在平面直角坐标系\(xOy\)中，已知椭圆\(\Gamma:\frac{x^2}{5}+\frac{y^2}{4}=1\)，\(F_1,F_2\)是其左、右焦点，过椭圆右焦点\(F_2\)的直线\(PQ\)交椭圆于\(P,Q\)两点。

(1) 若\(\overrightarrow{PF_1}\cdot\overrightarrow{PF_2}=3\)，求点\(P\)的坐标；

(2) 若\(\triangle F_1PQ\)的面积为\(\frac{16}{21}\)，求直线\(PQ\)的方程；

(3) 设直线\(l\)与椭圆\(\Gamma\)交于\(A,B\)两点，\(M\)为线段\(AB\)的中点，当\(k_{OM}\cdot k_{AB}=k_{OA}\cdot k_{OB}\)时，\(\triangle OAB\)的面积是否为定值？如果是，请求出这个定值；如果不是，请说明理由。

\vspace{1em}
【解答】

\noindent \textbf{【答案】}
\noindent (1) $P(0, 2)$ 或 $P(0, -2)$；
\noindent (2) $x - 2y - 1 = 0$ 或 $x + 2y - 1 = 0$；
\noindent (3) $\triangle OAB$ 的面积为定值，该定值为 $\sqrt{5}$。

\vspace{1em}

\noindent \textbf{【解析】}
\noindent (1) 易知 $F_1(-1, 0), F_2(1, 0)$，设点 $P(x_0, y_0)$，
可得 $\frac{x_0^2}{5} + \frac{y_0^2}{4} = 1$，可得 $y_0^2 = 4\left(1 - \frac{x_0^2}{5}\right)$，
则 $\overrightarrow{PF_1} = (-1 - x_0, -y_0), \overrightarrow{PF_2} = (1 - x_0, -y_0)$，
所以 $\overrightarrow{PF_1} \cdot \overrightarrow{PF_2} = x_0^2 - 1 + y_0^2 = x_0^2 - 1 + 4\left(1 - \frac{x_0^2}{5}\right) = \frac{x_0^2}{5} + 3 = 3$，解得 $x_0 = 0$，
可得 $y_0 = \pm 2$，
即 $P(0, 2)$ 或 $P(0, -2)$

\noindent (2) 设直线 $PQ$ 的方程为 $x = my + 1$，$P(x_P, y_P), Q(x_Q, y_Q)$，
联立 $\begin{cases} \frac{x^2}{5} + \frac{y^2}{4} = 1 \\ x = my + 1 \end{cases}$ 并整理可得 $(4m^2 + 5)y^2 + 8my - 16 = 0$，
所以 $y_P + y_Q = \frac{-8m}{4m^2 + 5}, y_P y_Q = \frac{-16}{4m^2 + 5}$，
易知 $\triangle F_1PQ$ 的面积为 $S_{\triangle F_1PQ} = \frac{1}{2} |F_1F_2| |y_P - y_Q| = |y_P - y_Q| = \sqrt{(y_P + y_Q)^2 - 4y_P y_Q} = \sqrt{\left(\frac{-8m}{4m^2 + 5}\right)^2 + \frac{64}{4m^2 + 5}}$
$= \frac{8\sqrt{5}\sqrt{m^2 + 1}}{4m^2 + 5} = \frac{40}{21}$，
解得 $m^2 = 4$，即 $m = \pm 2$；
所以直线 $PQ$ 的方程为 $x - 2y - 1 = 0$ 或 $x + 2y - 1 = 0$。

\noindent (3) 根据题意可知直线 $AB$ 的斜率存在，
设直线 $AB$ 的方程为 $y = kx + b$，$A(x_1, y_1), B(x_2, y_2)$，则 $M\left(\frac{x_1 + x_2}{2}, \frac{y_1 + y_2}{2}\right)$，如下图所示：

s_fig1

易知 $\begin{cases} \frac{x_1^2}{5} + \frac{y_1^2}{4} = 1 \\ \frac{x_2^2}{5} + \frac{y_2^2}{4} = 1 \end{cases}$，两式相减可得 $\frac{y_1 + y_2}{x_1 + x_2} = -\frac{4(x_1 - x_2)}{5(y_1 - y_2)}$，
由 $k_{OM} = \frac{y_1 + y_2}{x_1 + x_2}, k_{AB} = \frac{y_1 - y_2}{x_1 - x_2}$，所以可得 $\frac{y_1 + y_2}{x_1 + x_2} = k_{OM} = -\frac{4(x_1 - x_2)}{5(y_1 - y_2)} = -\frac{4}{5k_{AB}}$，
即 $k_{OM} \cdot k_{AB} = -\frac{4}{5}$，又 $k_{OM} \cdot k_{AB} = k_{OA} \cdot k_{OB}$，可得 $k_{OA} \cdot k_{OB} = \frac{y_1}{x_1} \cdot \frac{y_2}{x_2} = \frac{y_1 y_2}{x_1 x_2} = -\frac{4}{5}$，
即 $\frac{(kx_1 + b)(kx_2 + b)}{x_1 x_2} = \frac{k^2 x_1 x_2 + kb(x_1 + x_2) + b^2}{x_1 x_2} = -\frac{4}{5}$，
联立 $\begin{cases} \frac{x^2}{5} + \frac{y^2}{4} = 1 \\ y = kx + b \end{cases}$ 整理可得 $(5k^2 + 4)x^2 + 10kbx + 5b^2 - 20 = 0$，
$\Delta = (10kb)^2 - 4(5k^2 + 4)(5b^2 - 20) = 400k^2 - 80b^2 + 320 > 0$，可得 $b^2 < 5k^2 + 4$；
可得 $x_1 + x_2 = \frac{-10kb}{5k^2 + 4}, x_1 x_2 = \frac{5b^2 - 20}{5k^2 + 4}$；
所以 $\frac{k^2 x_1 x_2 + kb(x_1 + x_2) + b^2}{x_1 x_2} = \frac{k^2 \times \frac{5b^2 - 20}{5k^2 + 4} + kb\left(\frac{-10kb}{5k^2 + 4}\right) + b^2}{\frac{5b^2 - 20}{5k^2 + 4}} = -\frac{4}{5}$，
整理可得 $\frac{4(b^2 - 5k^2)}{5(b^2 - 4)} = -\frac{4}{5}$，即 $2b^2 = 5k^2 + 4$；
易知 $|AB| = \sqrt{1 + k^2} \sqrt{(x_1 + x_2)^2 - 4x_1 x_2} = \sqrt{1 + k^2} \sqrt{\left(\frac{-10kb}{5k^2 + 4}\right)^2 - 4 \times \frac{5b^2 - 20}{5k^2 + 4}}$
$= \sqrt{1 + k^2} \frac{\sqrt{400k^2 - 80b^2 + 320}}{5k^2 + 4} = \sqrt{1 + k^2} \frac{\sqrt{40(5k^2 + 4)}}{5k^2 + 4}$；
原点 $O(0, 0)$ 到直线 $AB$ 的距离为 $d = \frac{|b|}{\sqrt{1 + k^2}}$，
所以 $\triangle OAB$ 的面积为 $S_{\triangle OAB} = \frac{1}{2} |AB| d = \frac{1}{2} \times \sqrt{1 + k^2} \frac{\sqrt{40(5k^2 + 4)}}{5k^2 + 4} \times \frac{|b|}{\sqrt{1 + k^2}} = \frac{|b|\sqrt{10 \times 2b^2}}{2b^2} = \sqrt{5}$；
所以 $\triangle OAB$ 的面积为定值，该定值为 $\sqrt{5}$。
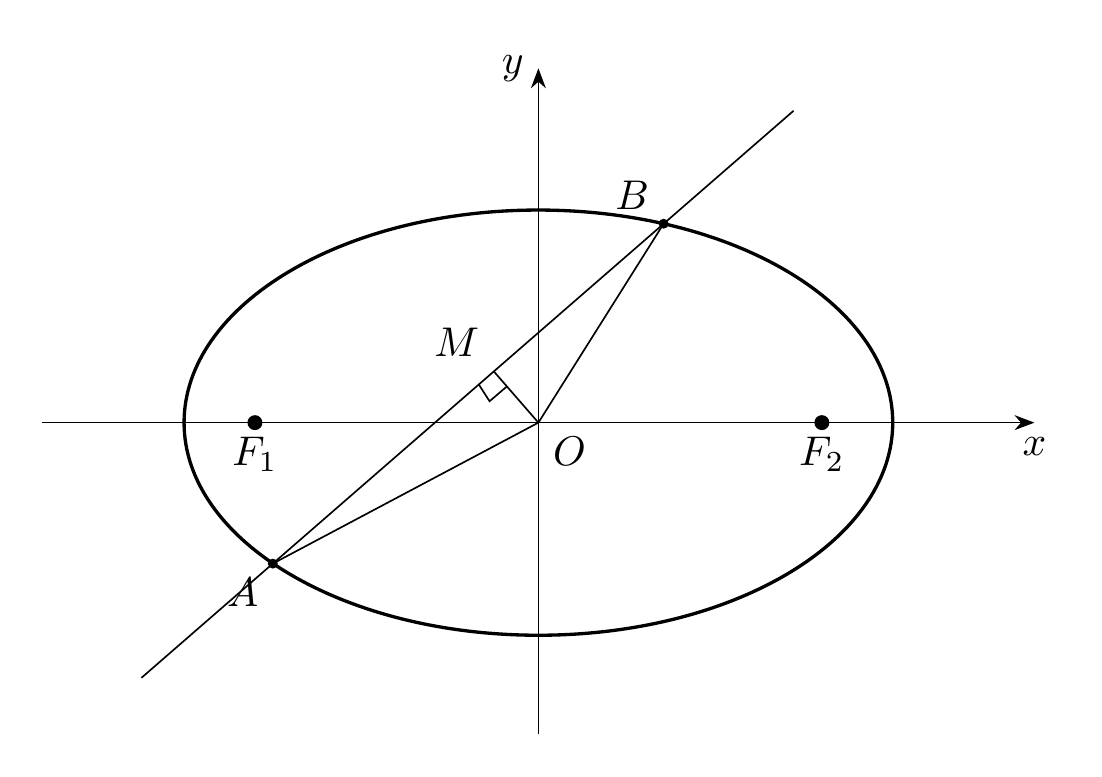